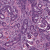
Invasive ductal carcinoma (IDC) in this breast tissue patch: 1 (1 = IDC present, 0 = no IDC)